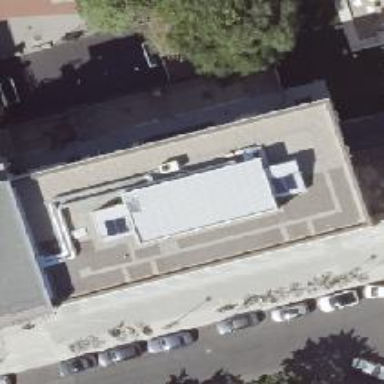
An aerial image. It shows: Government office building that also functions as kindergarten.